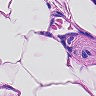
Metastatic tissue present: no